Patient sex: M
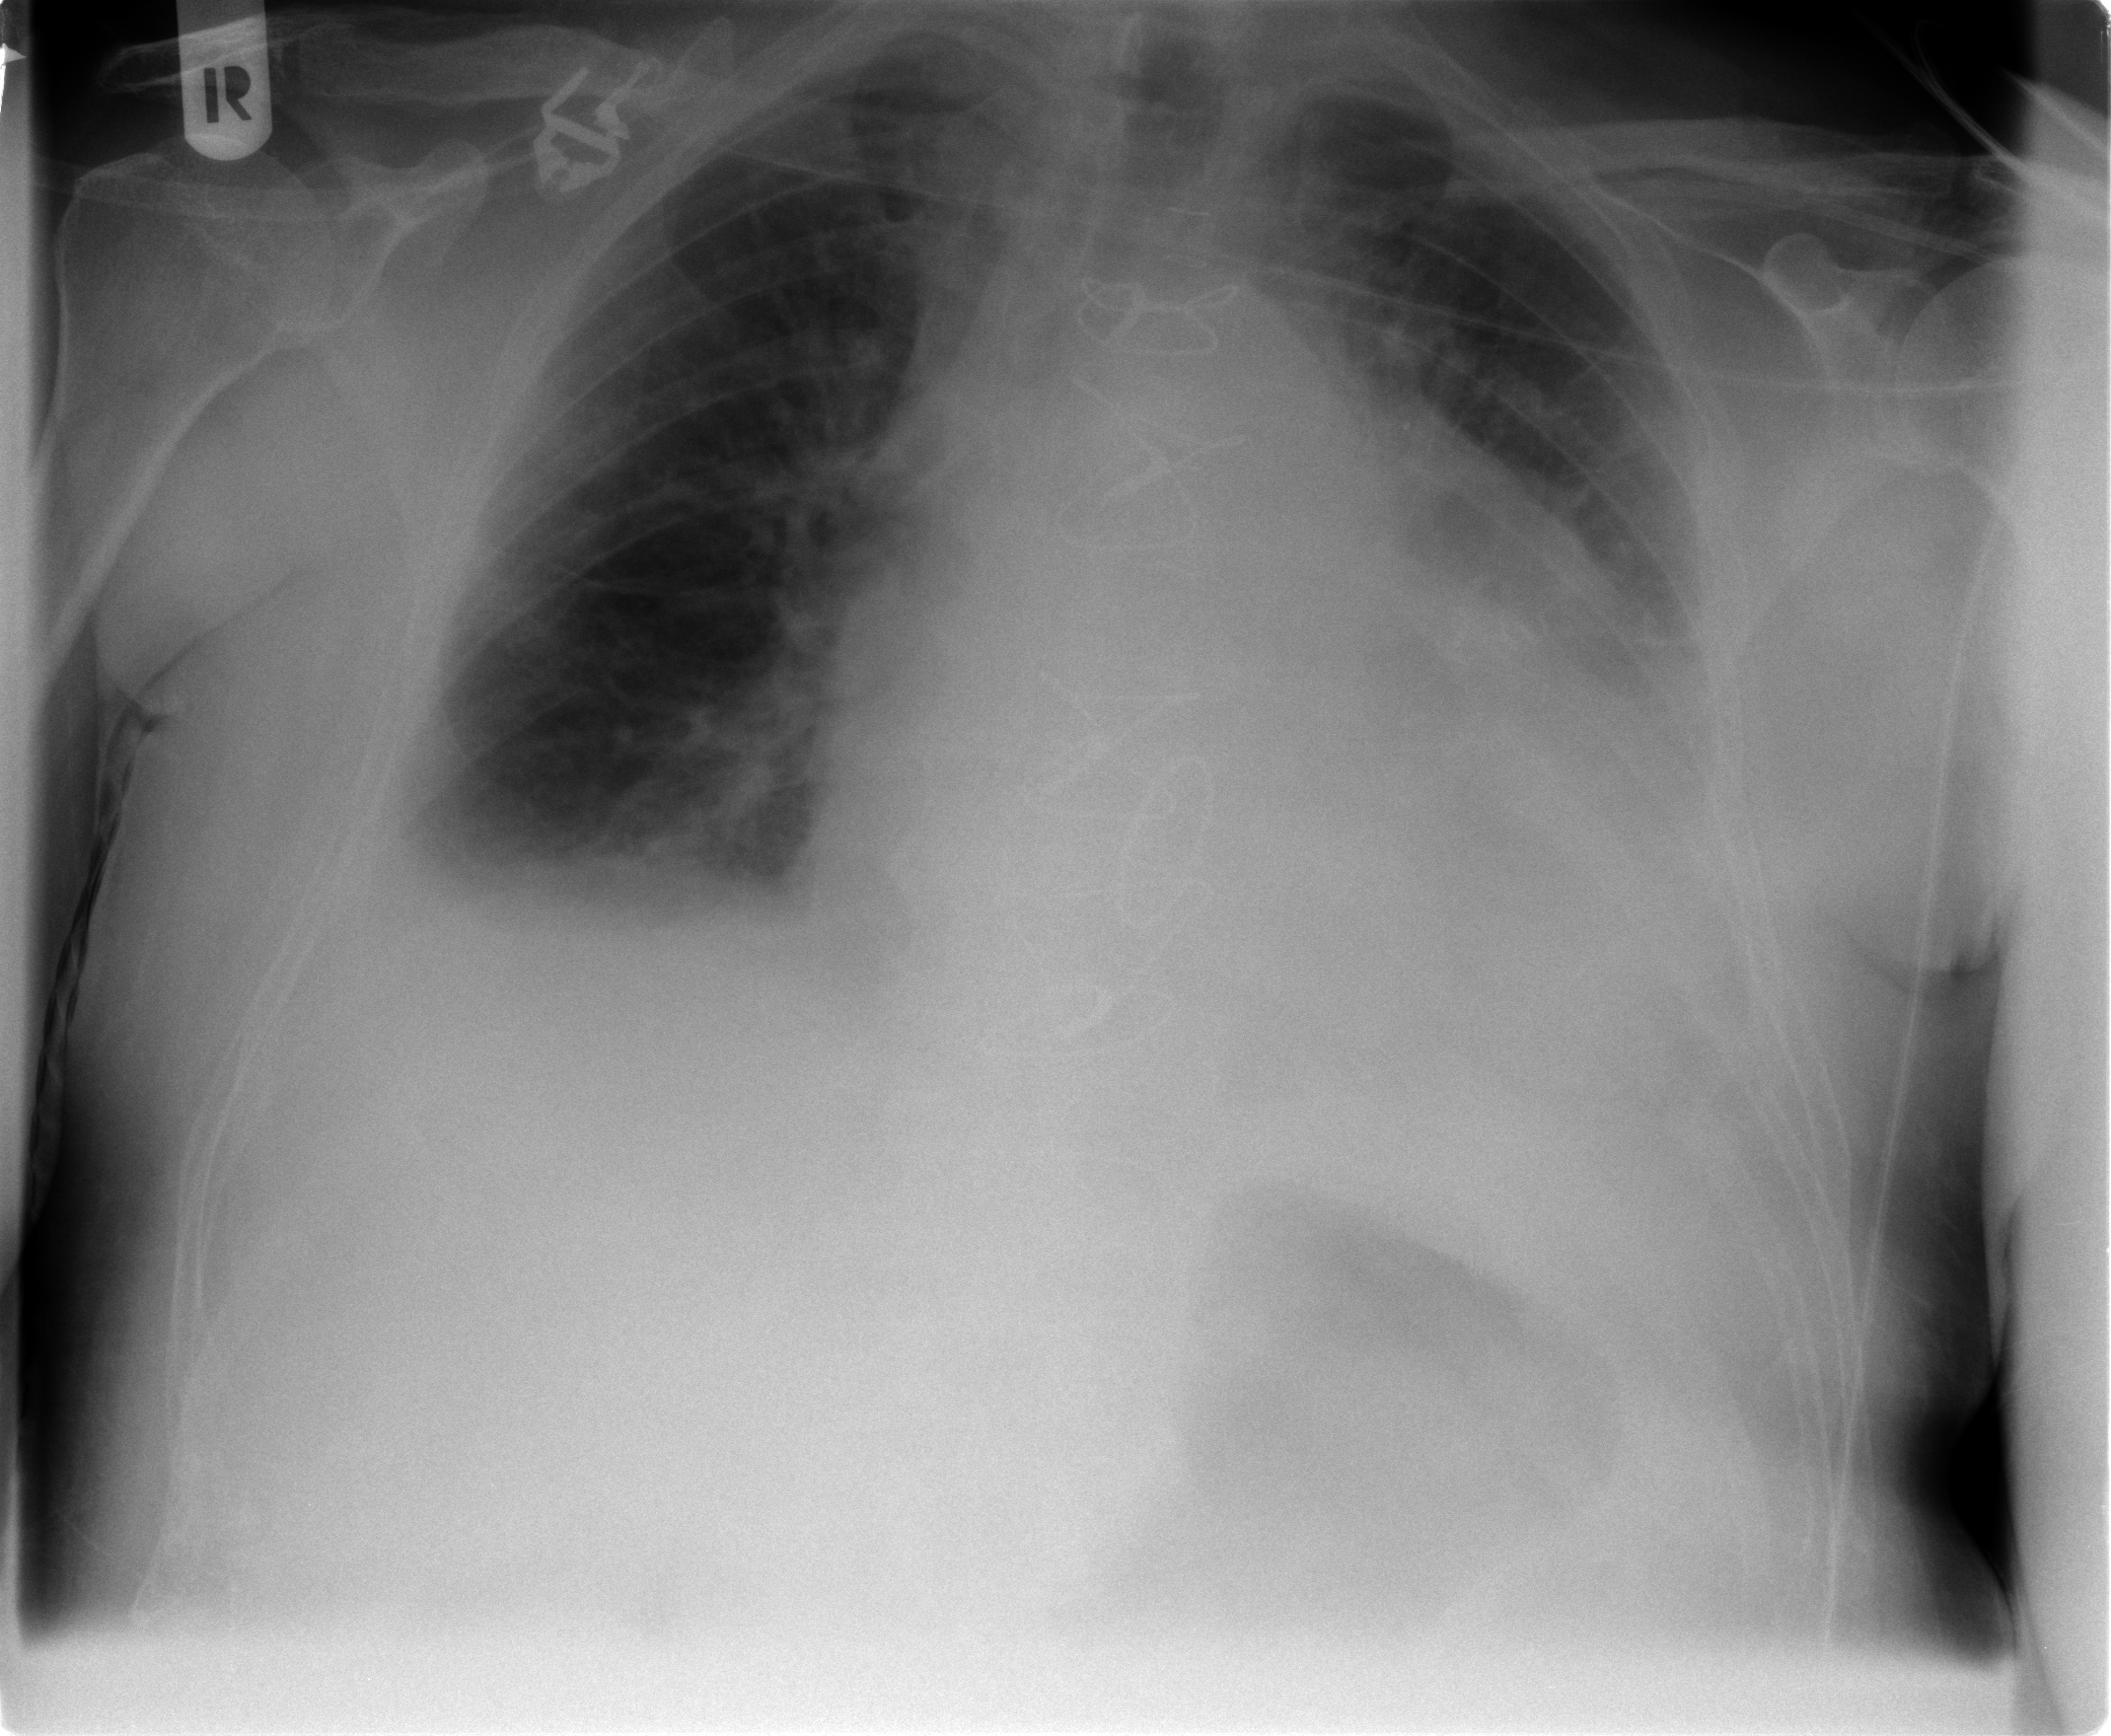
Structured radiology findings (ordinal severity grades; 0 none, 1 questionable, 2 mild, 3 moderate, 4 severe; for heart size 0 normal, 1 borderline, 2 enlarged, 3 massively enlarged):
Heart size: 3
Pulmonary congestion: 1
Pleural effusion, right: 2
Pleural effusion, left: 2
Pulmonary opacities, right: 0
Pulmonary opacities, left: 0
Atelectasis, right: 2
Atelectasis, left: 3